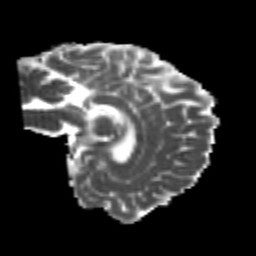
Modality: MD
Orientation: sagittal
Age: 20
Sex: female
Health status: healthy
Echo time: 0.074 s